Lunar surface albedo tile
Center latitude: -23.586
Center longitude: 3.573
Resolution (meters per pixel, mean): 185.52
Tile area (km^2): 36021.06
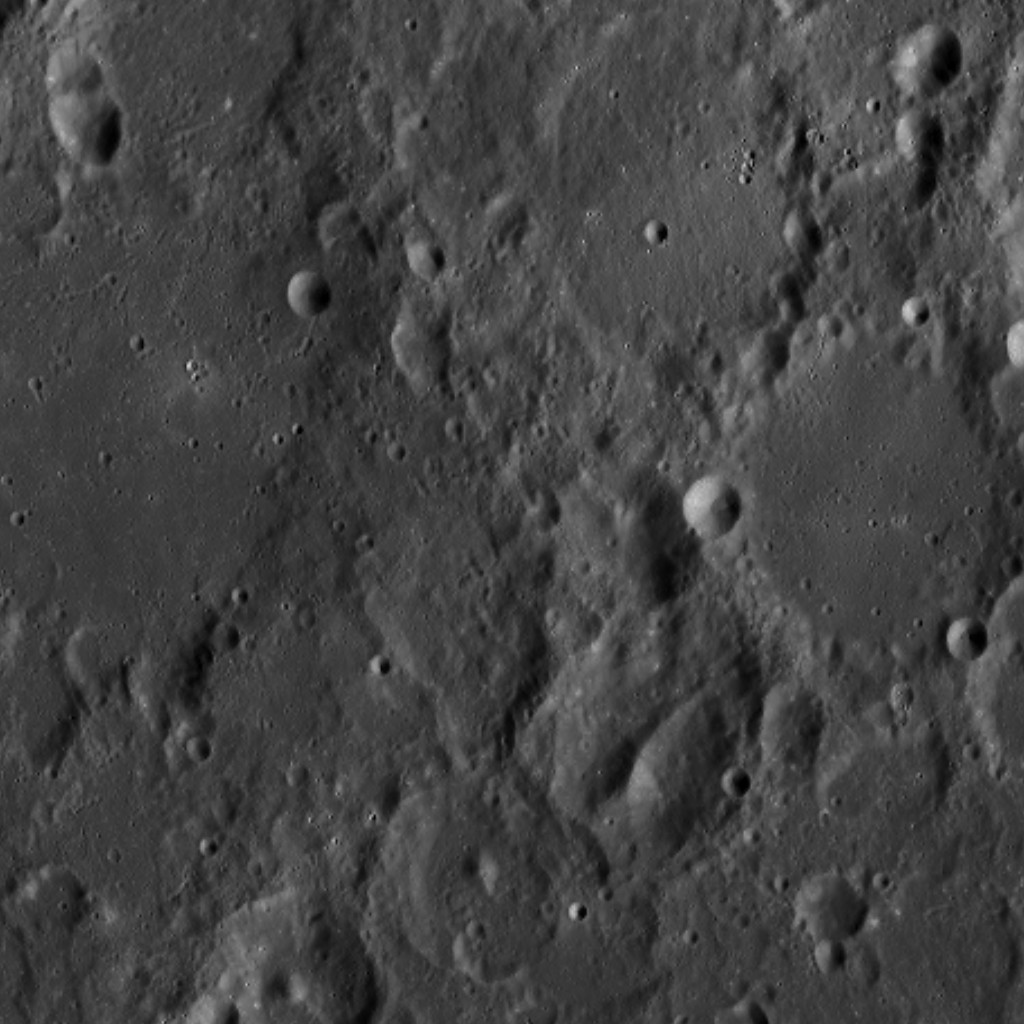